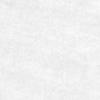
Label: no_change